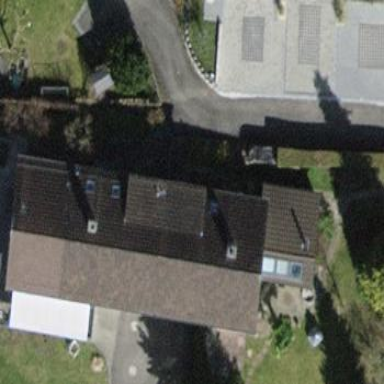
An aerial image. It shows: Building with tiled roof.